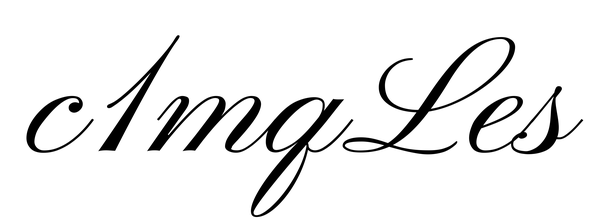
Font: PinyonScript-Regular